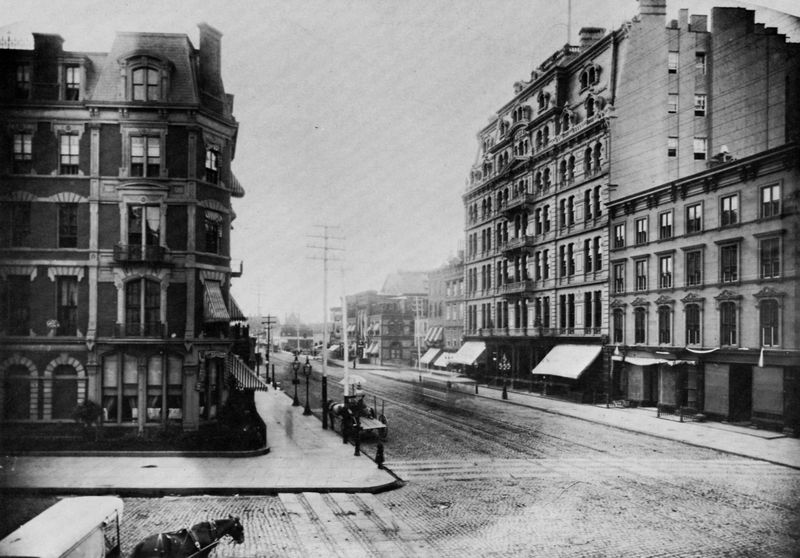
Titel: Broadway bei der 42nd Street
Künstler: Amerikanischer Photograph
Schlagwörter: schatten, weiß, sand, stadt, fenster, grau, laterne, laternen, licht, paris, schwarz, strasse, tür, dach, gebäude, haus, architektur, erde, häuser, sonne, pferd, pferde, schornstein, zaumzeug, ecke, bogen, fassaden, geschäft, perspektive, pflaster, türen, wohnhäuser, mast, dächer, giebel, schornsteine, ziegel, amerika, geschäfte, kutsche, laden, läden, ziehen, auto, rundbogen, wagen, masten, streifen, foto, fotografie, photographie, straßen, bögen, eckhaus, berlin, bürgersteig, strommast, kreuzung, geschirr, schwarz weiss, jalousie, topografie, photo, kurve, mauern, ross, rundbögen, etagen, geschosse, schienen, planwagen, london, fotographie, gaul, autos, strassenecke, geschoss, markise, vienne, etage, fensterbänke, leitungen, stromleitung, stromleitungen, stromdrähte, zeile, straßenzug, pferdekutsche, pferdewagen, bogenfenster, häuserfront, markisen, jalousien, brandwand, new york, taxi, strassenlampen, omnibus, telegrafenleitungen, bordsteine, elektrodrähte, linksverkehr, lkw, sttrassenzeile